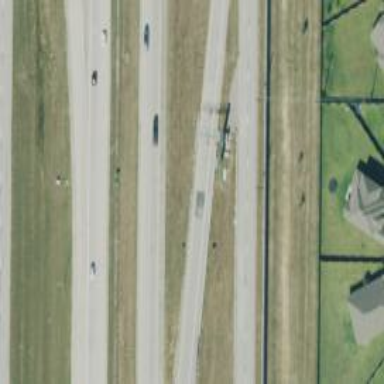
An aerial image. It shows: Toll gantry on the road.